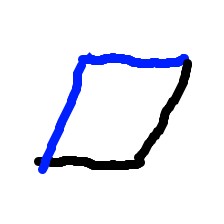
Shape: parallelogram